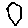
Label: hexagon